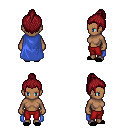
a pixel art fantasy rpg character, female body template, human, dark skin, blue cape, red pants, brunette short topknot hairstyle, black slippers, four views (front, back, left, right), 2x2 character sprite sheet, small pixel art, hard edges, no anti-aliasing